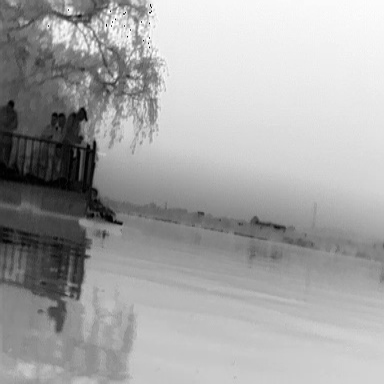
There is a warship in the infrared image.